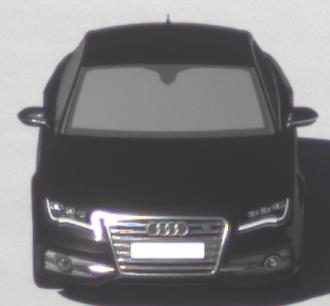
Make: Audi
Model: S7 Sportback cod
Detailed model: S7 (4G) Sportback
Model produced from: 2012/06
Model produced until: 2014/05
Doors: 5
Color: black
Road condition: dry road
Daytime: morning or afternoon
Contrast: high contrast